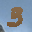
Label: 3